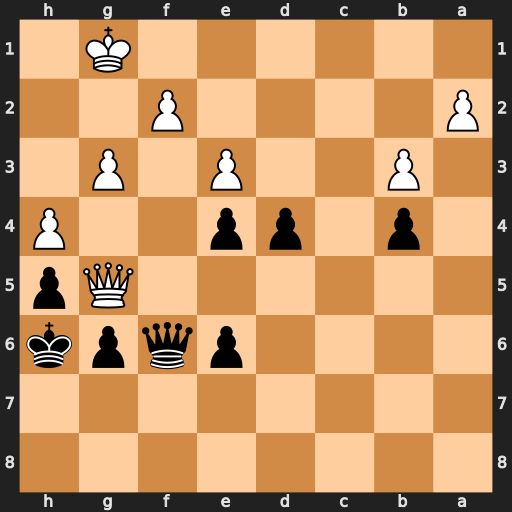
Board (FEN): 8/8/4pqpk/6Qp/1p1pp2P/1P2P1P1/P4P2/6K1
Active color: b
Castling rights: -
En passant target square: -
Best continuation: Qxg5 hxg5+ Kxg5